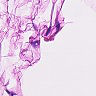
Metastatic tissue present: no